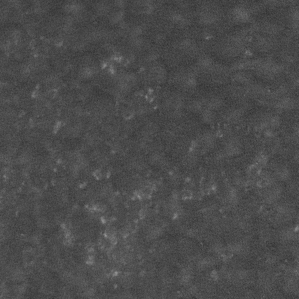
Label: frost